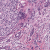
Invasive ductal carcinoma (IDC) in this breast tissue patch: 1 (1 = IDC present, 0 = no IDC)